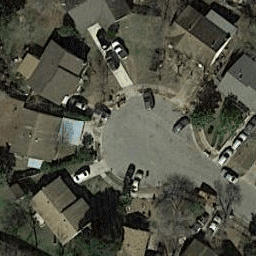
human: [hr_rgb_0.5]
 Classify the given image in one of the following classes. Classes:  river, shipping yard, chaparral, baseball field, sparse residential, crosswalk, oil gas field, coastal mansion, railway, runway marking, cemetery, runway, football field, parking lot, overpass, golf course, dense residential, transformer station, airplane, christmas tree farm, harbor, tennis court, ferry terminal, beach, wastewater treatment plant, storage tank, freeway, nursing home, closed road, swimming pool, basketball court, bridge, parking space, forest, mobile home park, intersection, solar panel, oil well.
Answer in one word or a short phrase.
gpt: closed road